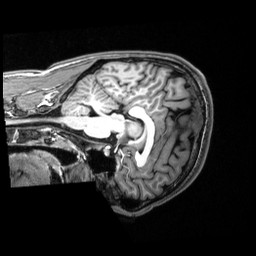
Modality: T1w
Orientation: sagittal
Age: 24
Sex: male
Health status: healthy
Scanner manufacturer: siemens
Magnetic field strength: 3 T
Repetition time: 2.53 s
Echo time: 0.00339 s